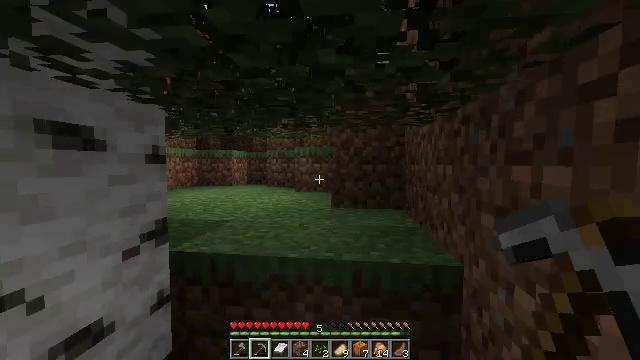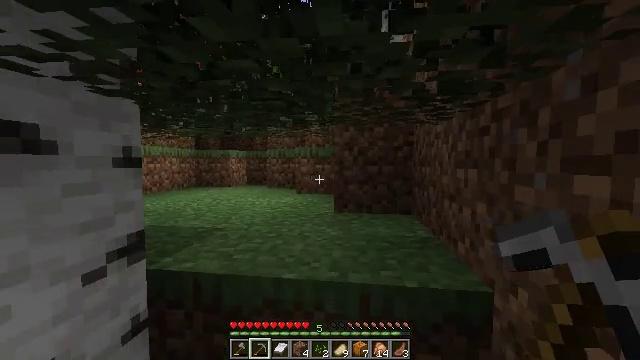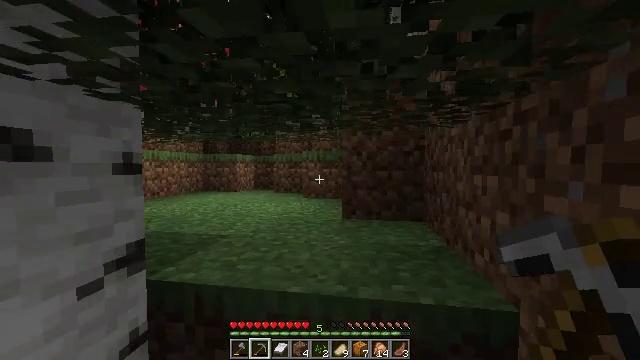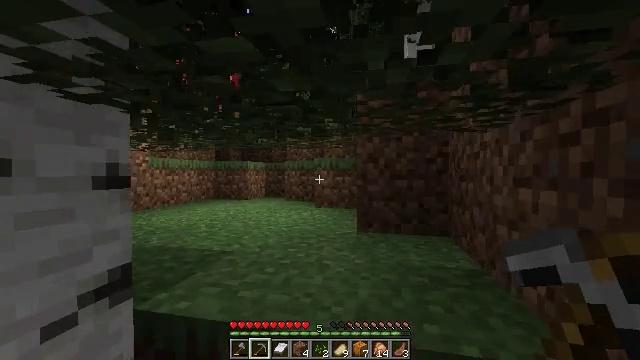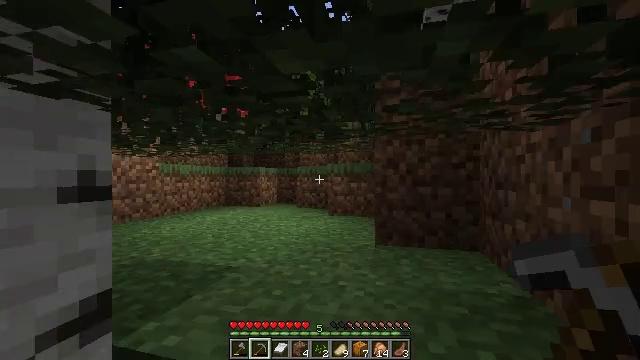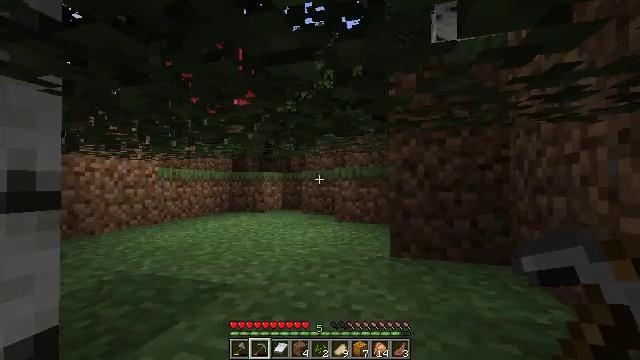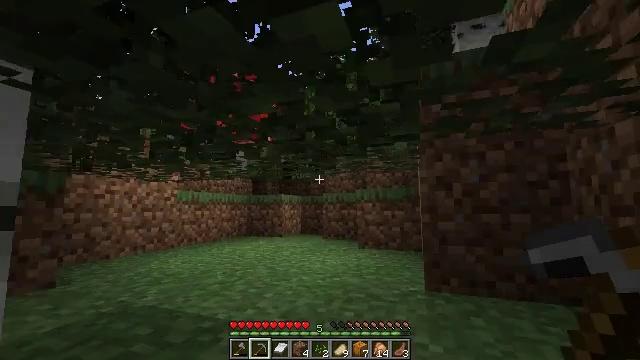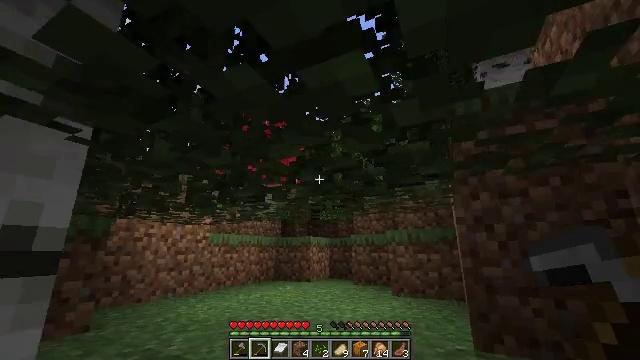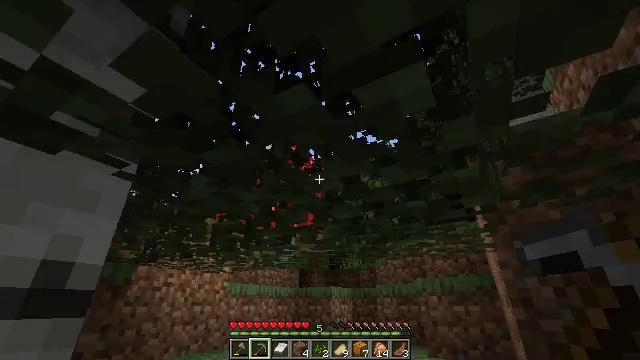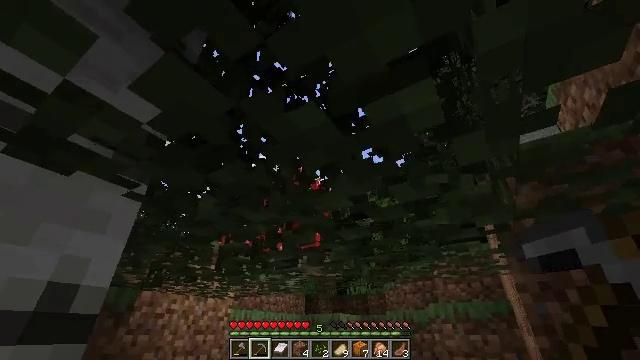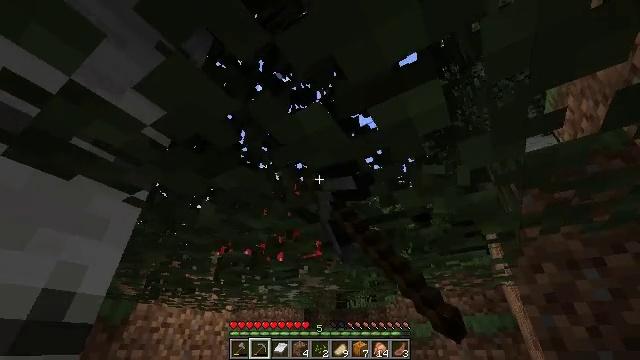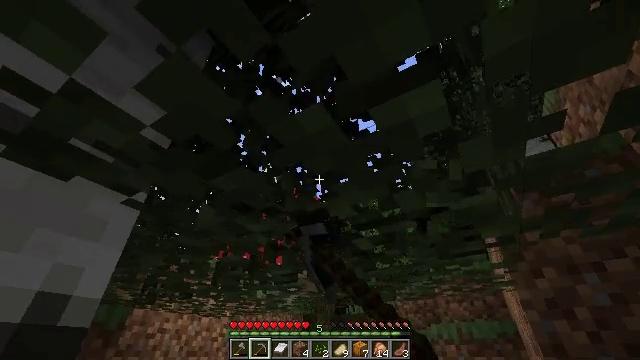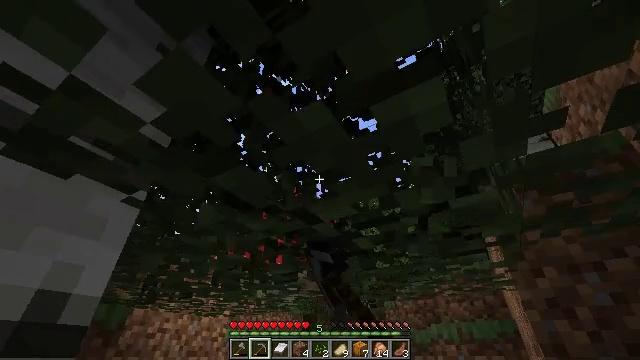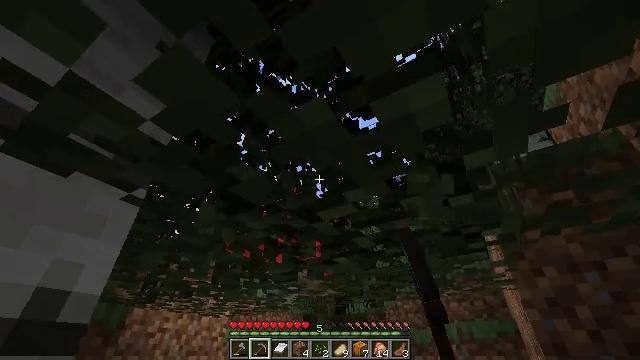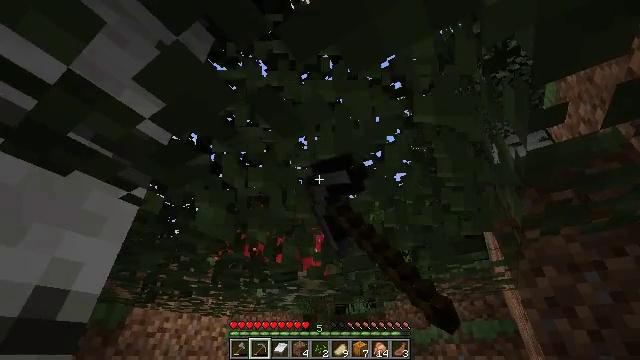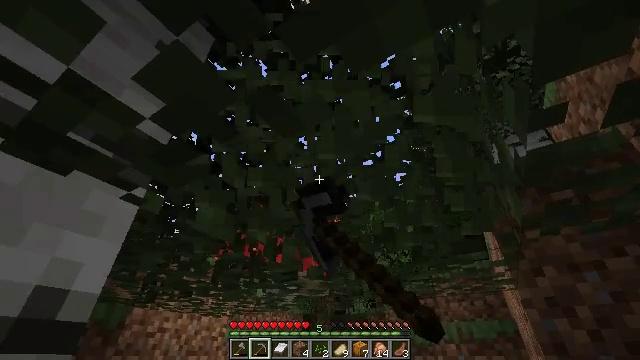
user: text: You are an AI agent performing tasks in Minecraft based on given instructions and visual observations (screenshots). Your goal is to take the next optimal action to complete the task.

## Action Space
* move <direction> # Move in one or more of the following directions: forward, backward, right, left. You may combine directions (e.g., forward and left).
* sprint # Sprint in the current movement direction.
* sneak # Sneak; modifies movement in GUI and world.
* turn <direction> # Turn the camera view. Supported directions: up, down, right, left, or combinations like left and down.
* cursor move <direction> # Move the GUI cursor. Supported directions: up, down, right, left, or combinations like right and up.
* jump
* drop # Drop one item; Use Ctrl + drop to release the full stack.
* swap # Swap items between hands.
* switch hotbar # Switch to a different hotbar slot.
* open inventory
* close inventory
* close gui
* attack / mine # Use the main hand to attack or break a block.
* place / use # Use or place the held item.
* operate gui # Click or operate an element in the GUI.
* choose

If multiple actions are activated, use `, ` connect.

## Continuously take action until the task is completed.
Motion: motion action
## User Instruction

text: Break the birch leaves block.
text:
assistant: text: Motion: move forward
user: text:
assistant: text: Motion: move forward, turn left
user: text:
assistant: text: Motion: move forward, turn left and up
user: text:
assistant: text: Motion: move forward, turn left and up
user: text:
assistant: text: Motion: move forward, turn left and up
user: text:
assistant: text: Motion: move forward, turn left and up
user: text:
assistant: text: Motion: move forward, turn left and up
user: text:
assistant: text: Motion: turn left and up
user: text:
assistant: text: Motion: turn left and up, attack / mine
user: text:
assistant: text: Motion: turn up, attack / mine
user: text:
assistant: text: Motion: turn up, attack / mine
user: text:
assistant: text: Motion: attack / mine
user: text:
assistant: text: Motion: attack / mine
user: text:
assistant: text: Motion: attack / mine
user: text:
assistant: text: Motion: attack / mine
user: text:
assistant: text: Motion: attack / mine
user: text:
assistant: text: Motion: attack / mine
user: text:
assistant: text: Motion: turn right and up, attack / mine
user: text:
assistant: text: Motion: attack / mine
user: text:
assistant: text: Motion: attack / mine
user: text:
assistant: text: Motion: no_op
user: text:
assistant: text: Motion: turn up
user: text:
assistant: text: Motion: turn up
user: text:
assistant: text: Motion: turn left and up
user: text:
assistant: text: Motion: turn left and up
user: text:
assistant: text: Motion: attack / mine
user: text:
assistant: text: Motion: attack / mine
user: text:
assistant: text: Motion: attack / mine
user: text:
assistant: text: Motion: attack / mine
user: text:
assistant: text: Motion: attack / mine